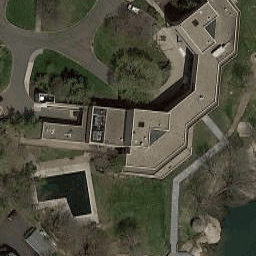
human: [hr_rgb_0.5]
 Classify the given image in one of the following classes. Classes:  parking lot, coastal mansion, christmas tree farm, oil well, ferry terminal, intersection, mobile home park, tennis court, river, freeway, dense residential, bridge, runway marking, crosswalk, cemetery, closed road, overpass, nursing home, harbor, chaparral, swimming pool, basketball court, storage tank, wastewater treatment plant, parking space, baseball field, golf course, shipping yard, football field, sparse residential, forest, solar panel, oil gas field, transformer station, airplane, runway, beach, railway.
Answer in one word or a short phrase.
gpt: nursing home